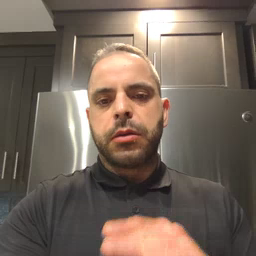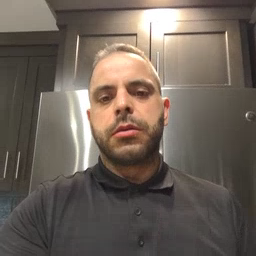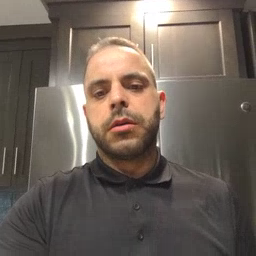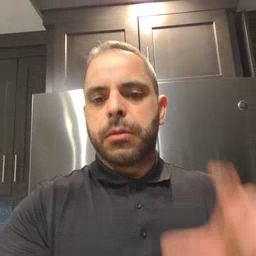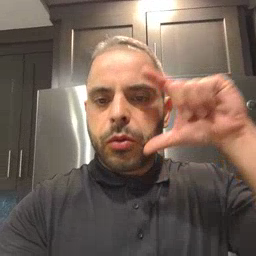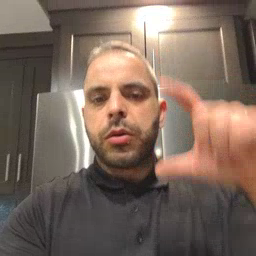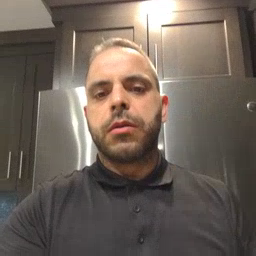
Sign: moon